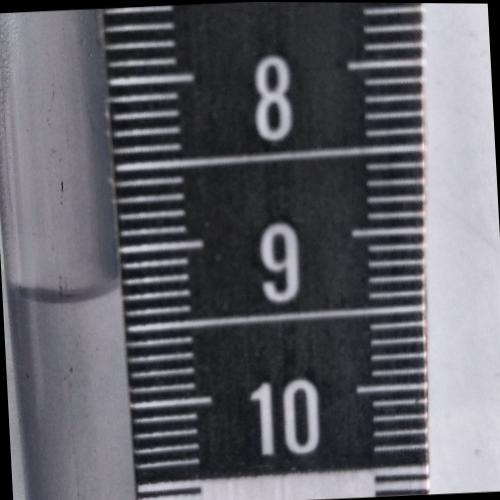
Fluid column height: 9.3 cm